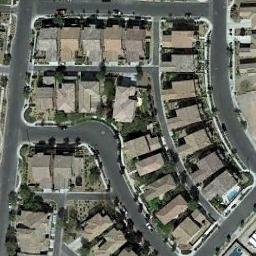
Label: residential